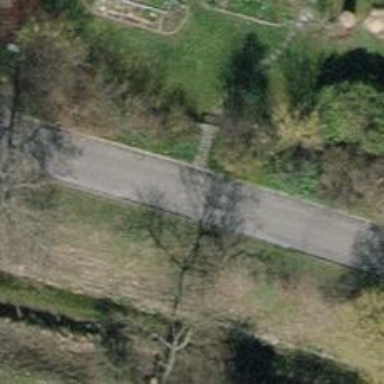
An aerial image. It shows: Asphalt cycleway.